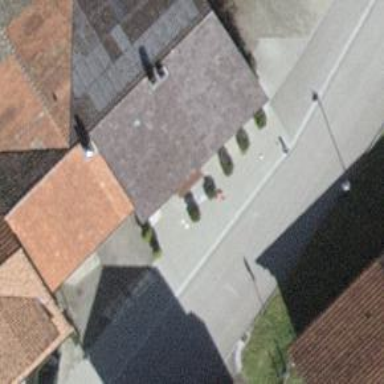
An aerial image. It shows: Restaurant.